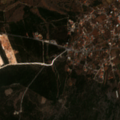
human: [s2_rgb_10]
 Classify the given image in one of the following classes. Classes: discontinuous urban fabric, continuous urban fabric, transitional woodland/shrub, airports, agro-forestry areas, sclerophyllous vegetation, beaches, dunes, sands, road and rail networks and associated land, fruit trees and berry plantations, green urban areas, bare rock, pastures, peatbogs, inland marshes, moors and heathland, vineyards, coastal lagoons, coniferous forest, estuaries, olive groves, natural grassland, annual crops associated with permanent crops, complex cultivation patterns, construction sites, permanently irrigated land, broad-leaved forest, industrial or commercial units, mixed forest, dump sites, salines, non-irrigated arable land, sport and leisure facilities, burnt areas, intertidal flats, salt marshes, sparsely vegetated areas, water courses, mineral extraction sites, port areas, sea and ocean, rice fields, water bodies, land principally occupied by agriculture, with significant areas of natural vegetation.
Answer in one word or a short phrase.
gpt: discontinuous urban fabric, mineral extraction sites, vineyards, olive groves, sclerophyllous vegetation, transitional woodland/shrub